Current action and preconditions to check: trajectory_clear

Your task: For each precondition in the list above, predict whether it will hold at this action.

Consider the current scene as observed from the mobile robot's camera, and analyze the predicted future states of all dynamic agents (e.g., people, animals, vehicles, or any moving entities) within the NEXT SECOND.

IMPORTANT: Only answer "very likely" if you are absolutely certain—based on strong, clear evidence—that a dynamic agent will violate the precondition in the predicted future state. Do NOT answer "very likely" for unlikely, ambiguous, or low-probability risks.

Ask yourself for each precondition: Is there a high probability, with clear and convincing evidence, that the predicted future states of any dynamic agent will interfere with the predicted future state of the currently executing action within the NEXT SECOND, causing that precondition to fail?

Assess the risk level based on these predictions. Use "likely" or "very likely" if motions create a clear risk of interference.

Use "neutral" or "improbable" if agents are nearby but their predicted paths are clearly diverging or non-conflicting.

Failure Risk Categories: "very improbable", "improbable", "neutral", "likely", "very likely"

Answer Format: Output ONLY the probability_of_failure value from these categories: "very improbable", "improbable", "neutral", "likely", "very likely"

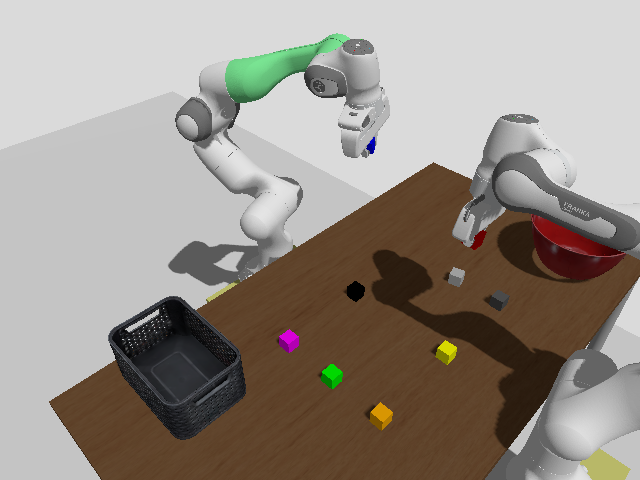

Answer: very improbable